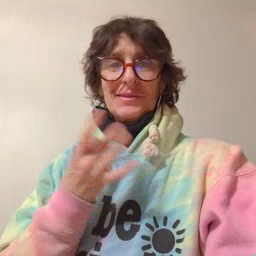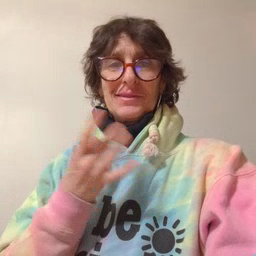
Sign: mouth